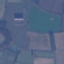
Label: Pasture